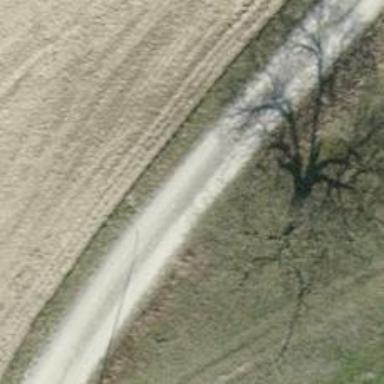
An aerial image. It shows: Pebblestone track with grade2 tracktype.